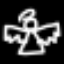
Label: angel